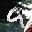
Label: 9